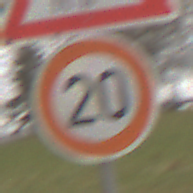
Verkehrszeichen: Geschwindigkeit20
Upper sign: ViehtriebLinks
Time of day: Midday
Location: Outdoor (Nature)
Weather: Overcast
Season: NotSpecified
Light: Natural